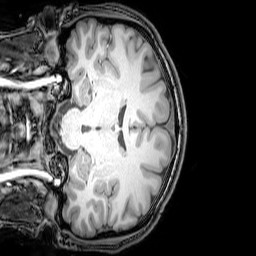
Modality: T1w
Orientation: coronal
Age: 22
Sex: male
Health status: healthy
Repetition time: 0.081 s
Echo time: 0.037 s